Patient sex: M
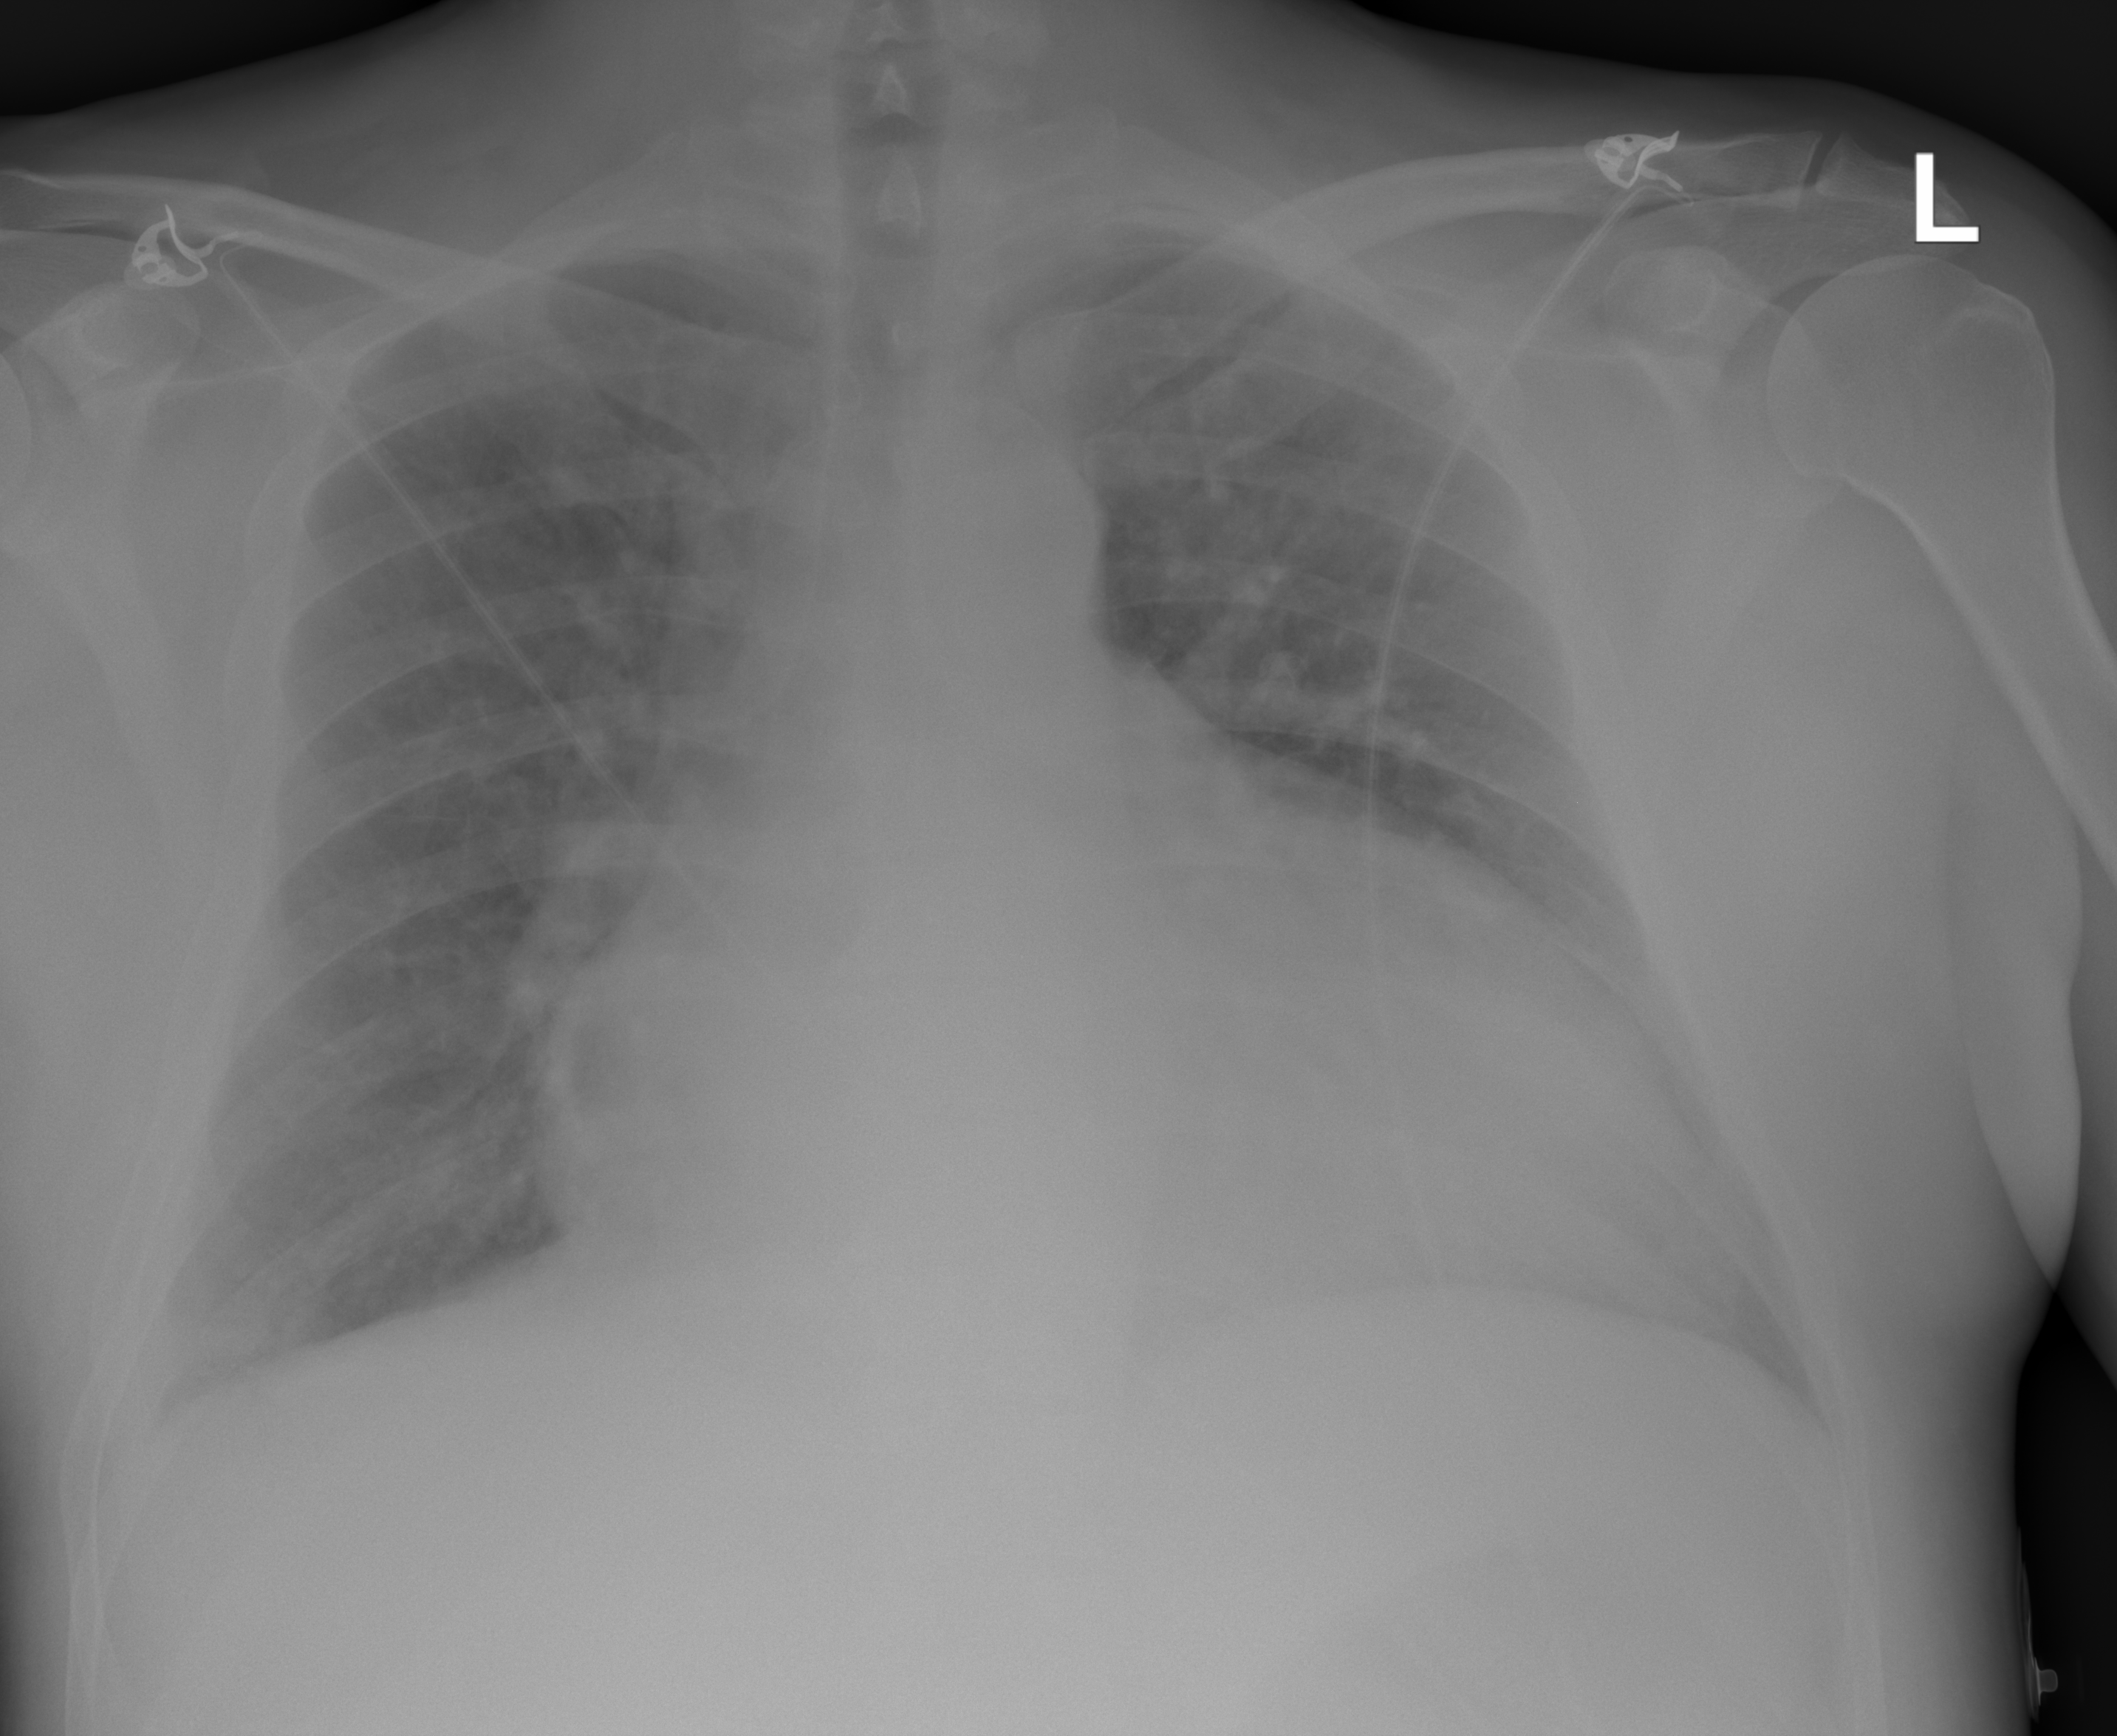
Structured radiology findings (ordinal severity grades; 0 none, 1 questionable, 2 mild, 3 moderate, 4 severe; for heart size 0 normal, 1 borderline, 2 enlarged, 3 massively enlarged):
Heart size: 3
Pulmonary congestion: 2
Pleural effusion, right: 2
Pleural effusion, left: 0
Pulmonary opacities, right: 0
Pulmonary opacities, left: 0
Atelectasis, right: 2
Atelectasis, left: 0